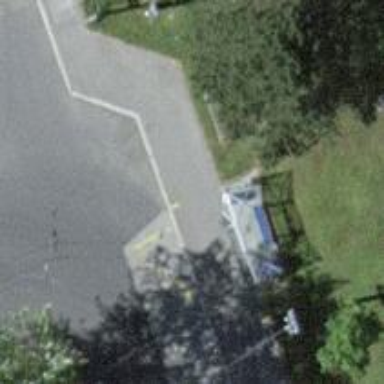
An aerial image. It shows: Bus stop with platform for public transport.